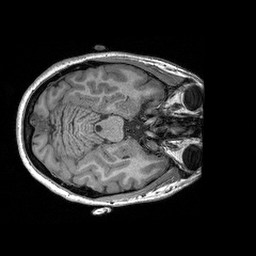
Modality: T1w
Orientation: axial
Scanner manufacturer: siemens
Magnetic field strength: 3 T
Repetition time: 2.3 s
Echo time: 0.00298 s